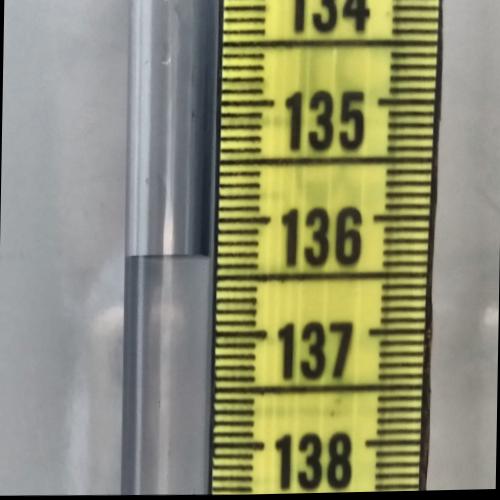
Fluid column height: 136.3 cm